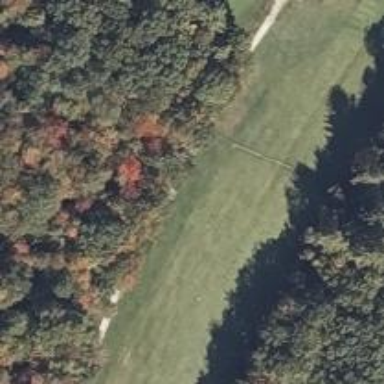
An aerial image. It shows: View of golf hole.